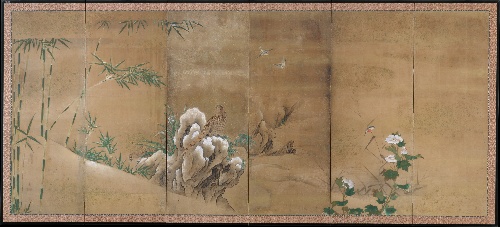
Title: 狩野山卜筆四季花鳥図屏風|Birds and Flowers of the Four Seasons
Artist: Kano Sanboku
Artist bio: Japanese, active mid-17th–early 18th century
Date: late 17th century
Object type: Screen
Classification: Paintings
Medium: Pair of six-panel folding screens; ink, color, and gold on paper
Culture: Japan
Period: Edo period (1615–1868)
Dimensions: Image: 59 in. x 12 ft. 1/2 in. (149.9 x 367 cm)
Department: Asian Art
Credit line: Purchase, Friends of Asian Art Gifts, 1999
Accession year: 1999
Repository: Metropolitan Museum of Art, New York, NY
Tags: Birds|Flowers|Bamboo